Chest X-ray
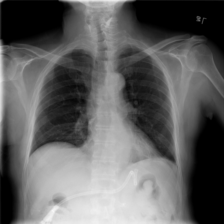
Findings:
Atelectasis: negative
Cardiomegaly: negative
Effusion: negative
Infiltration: negative
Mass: negative
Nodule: negative
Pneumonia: negative
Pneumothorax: negative
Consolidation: negative
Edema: negative
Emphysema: negative
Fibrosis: negative
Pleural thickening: negative
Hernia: negative